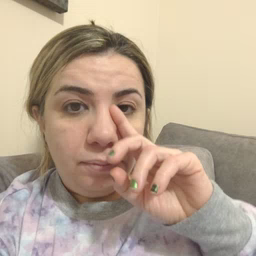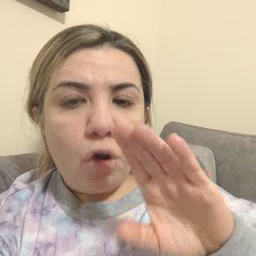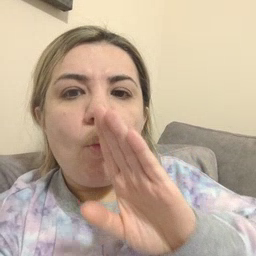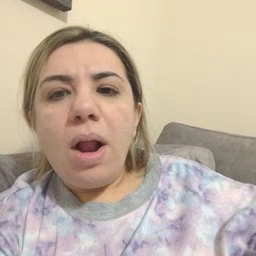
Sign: quiet